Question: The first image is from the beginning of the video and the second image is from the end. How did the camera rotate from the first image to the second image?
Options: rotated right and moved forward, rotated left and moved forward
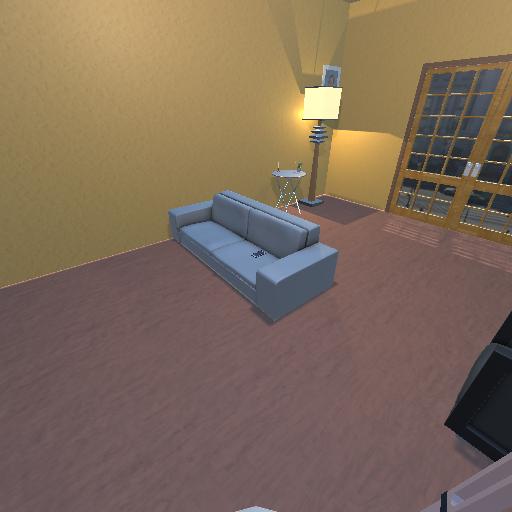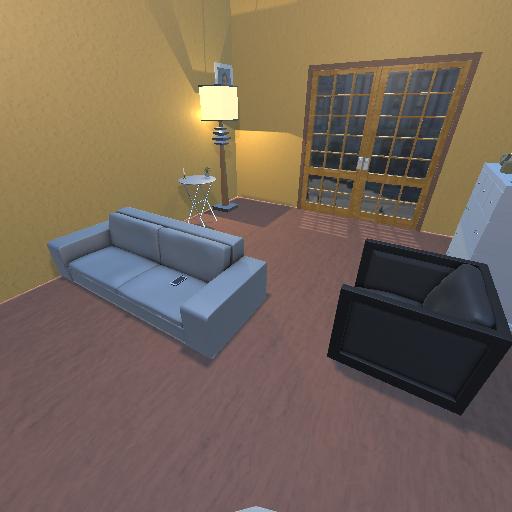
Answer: rotated right and moved forward